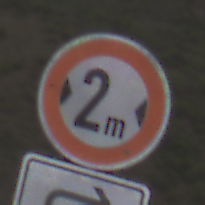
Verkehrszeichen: TatsaechlicheBreite2
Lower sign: RichtungsangabeDurchPfeile5
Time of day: Midday
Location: Outdoor (Nature)
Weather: Overcast
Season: NotSpecified
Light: Natural